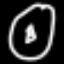
Label: clock